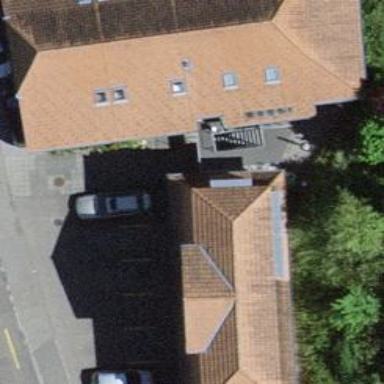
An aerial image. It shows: Nursing home.